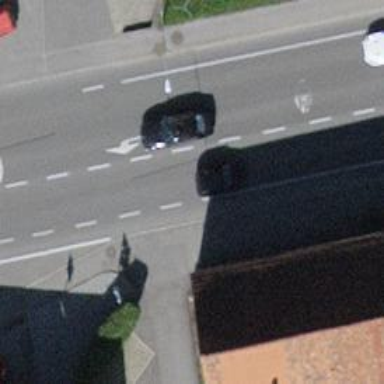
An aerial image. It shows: Primary highway with asphalt surface. There are sidewalks on both sides and advisory cycle lane.